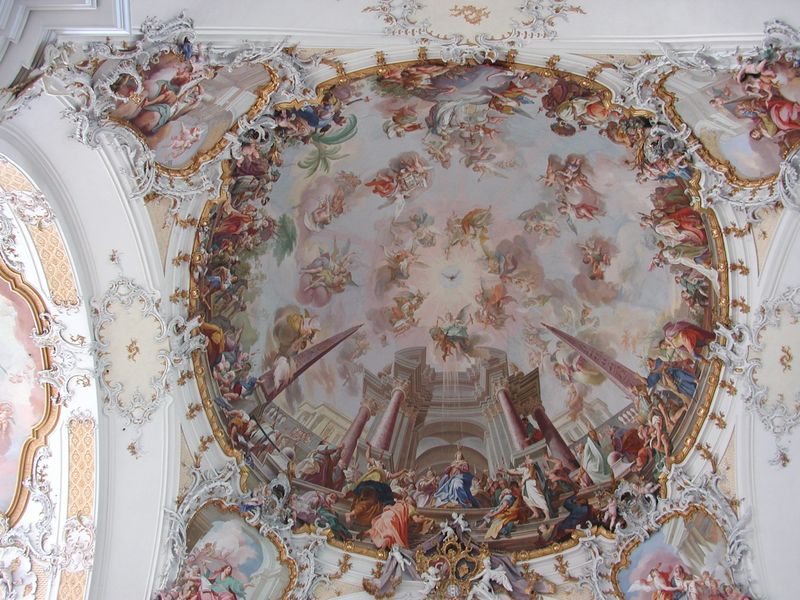
Titel: Fresken der Kirche Ottobeuren
Künstler: Johann Jakob Zeiller
Standort: Ottobeuren, Klosterkirche (EU - D - Bayern)
Schlagwörter: gemälde, himmel, weiß, wolken, menschen, fenster, licht, säule, säulen, gebäude, rot, malerei, barock, taube, spiegel, kirche, gold, decke, rund, engel, perspektive, kuppel, stuck, tor, galerie, foto, türme, strahlen, jesus, fresken, obelisk, kapelle, heilige, deckengemälde, fresko, abendmahl, maria, geist, obelisken, freske, deckenfresko, blattgold, wieskirche, hl. geist, mein haus